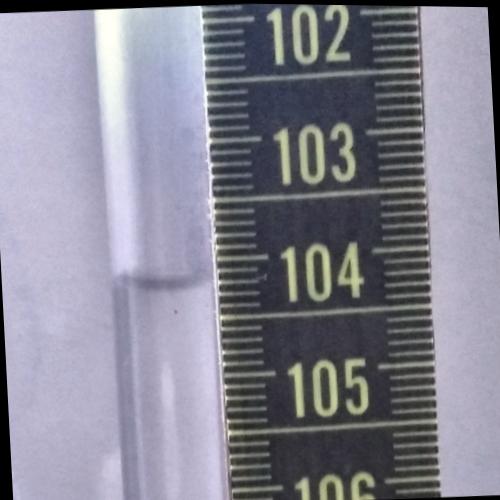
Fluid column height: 104.2 cm